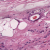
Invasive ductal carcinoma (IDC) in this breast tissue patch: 0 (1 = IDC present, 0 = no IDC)